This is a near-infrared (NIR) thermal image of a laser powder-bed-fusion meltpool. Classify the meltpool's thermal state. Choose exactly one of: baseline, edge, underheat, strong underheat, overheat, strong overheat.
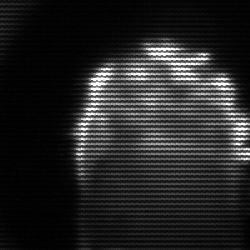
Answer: baseline